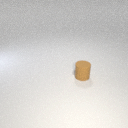
small brown rubber cylinder